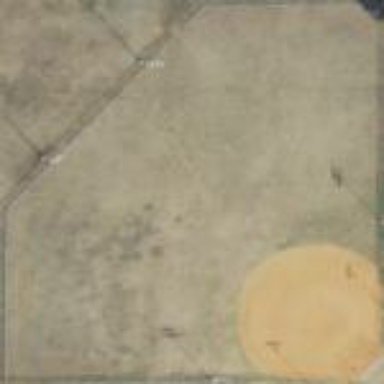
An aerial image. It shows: Baseball pitch for leisure land activities.